Interaction volume radius: 5 \u00c5
Interaction volume height: 25 \u00c5
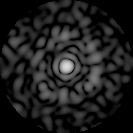
Disorder parameter: 0.8411